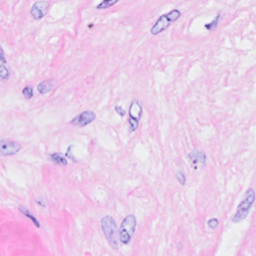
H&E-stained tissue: Breast